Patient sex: M
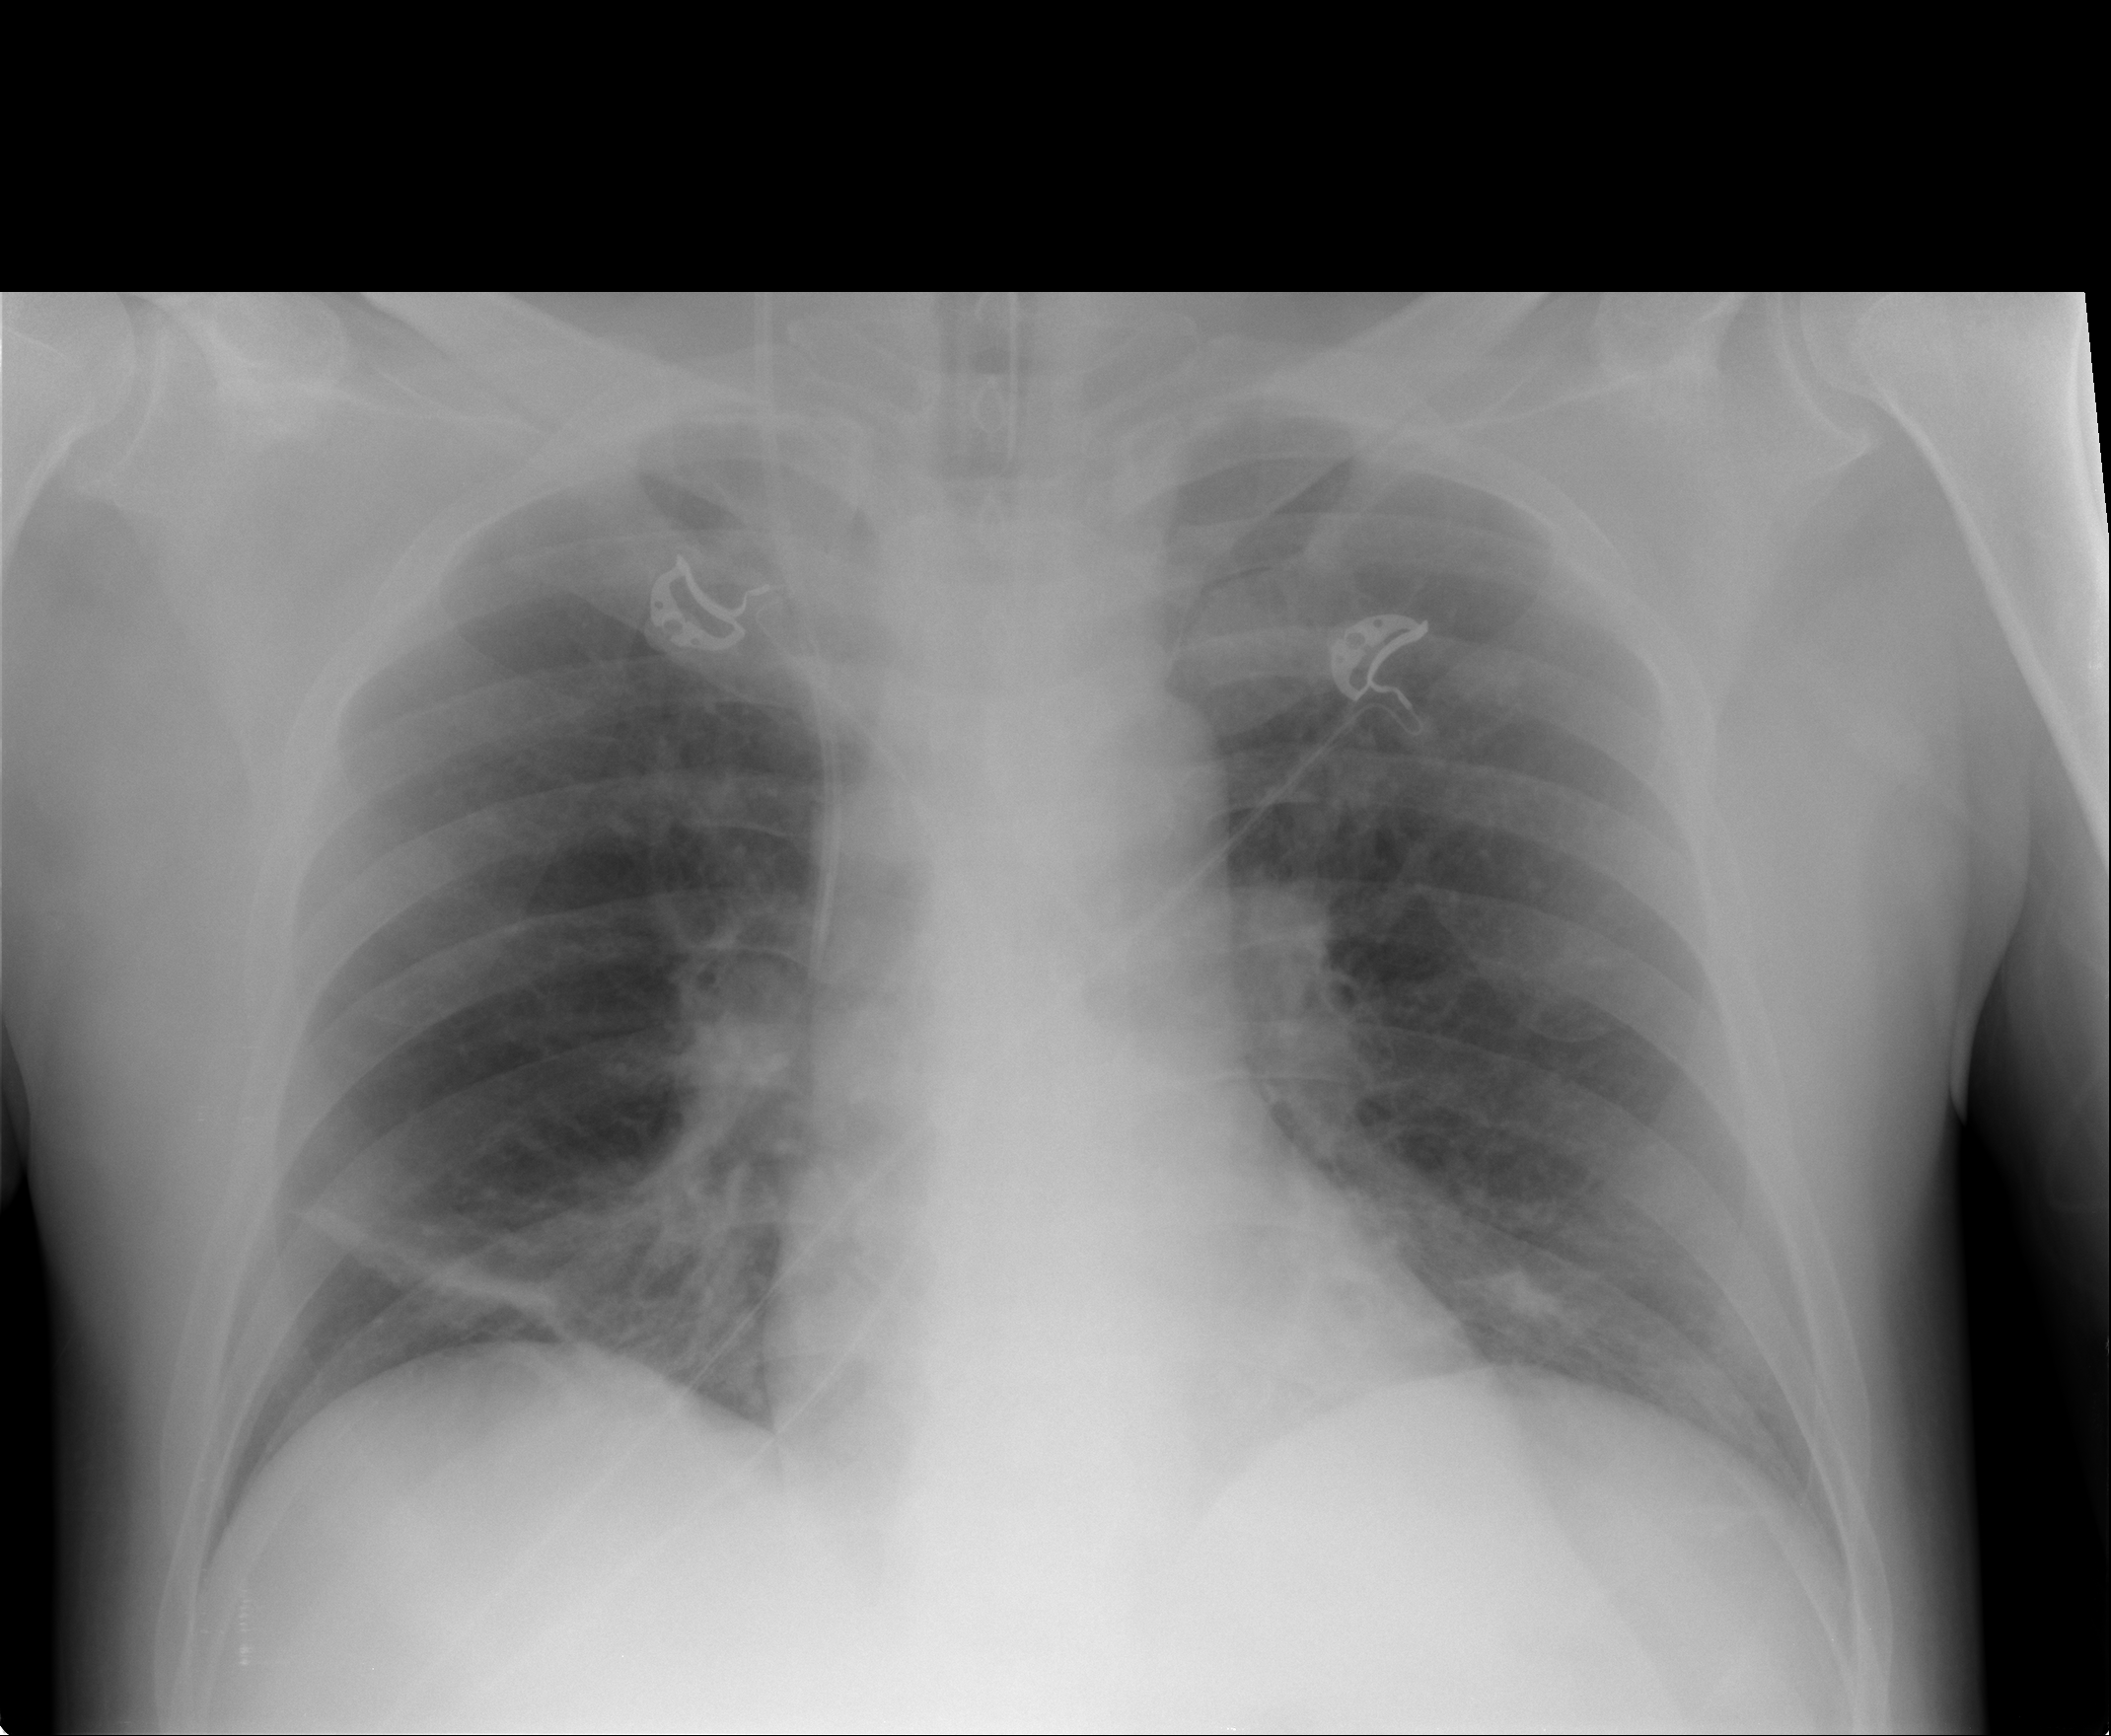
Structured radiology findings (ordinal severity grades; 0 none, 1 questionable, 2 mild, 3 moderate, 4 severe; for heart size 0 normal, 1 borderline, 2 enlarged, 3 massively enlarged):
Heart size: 0
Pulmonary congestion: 0
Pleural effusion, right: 0
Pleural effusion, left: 0
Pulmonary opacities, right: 0
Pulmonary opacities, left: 0
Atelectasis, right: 2
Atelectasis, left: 1